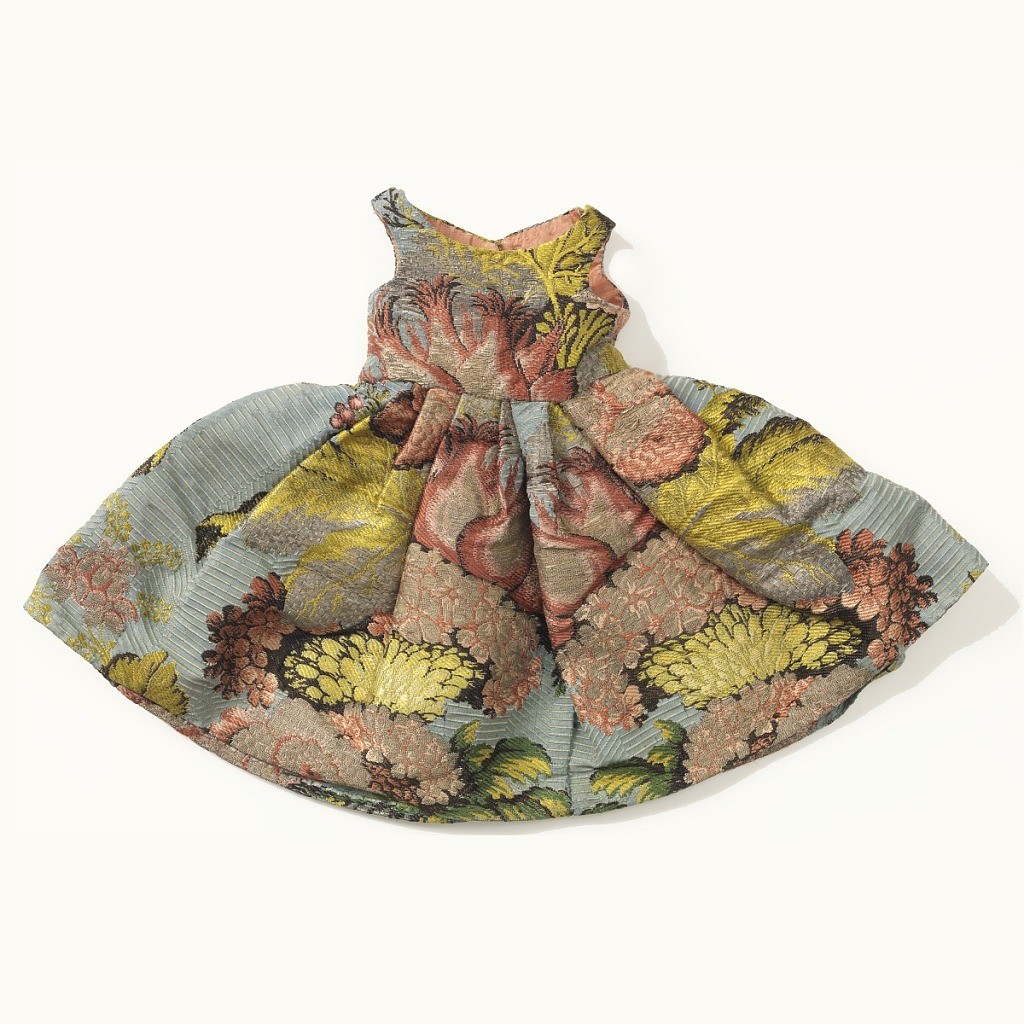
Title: Dress for an ecclesiastical figurine
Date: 17th century
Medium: silk, metallic yarns Technique: plain weave with discontinuous supplementary weft patterning (brocaded); plain woven lining
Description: Garment has a full skirt and sleeveless bodice with eyelets for lacing down the back. Blue fabric is a ribbed silk heavily brocaded with silver, gold and multicolored threads in a floral design. Bodice is lined with rose-colored taffeta.